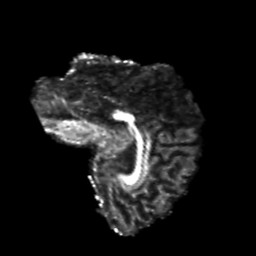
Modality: FA
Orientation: sagittal
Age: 21
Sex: male
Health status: healthy
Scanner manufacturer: philips
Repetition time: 7.391 s
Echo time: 0.08599 s